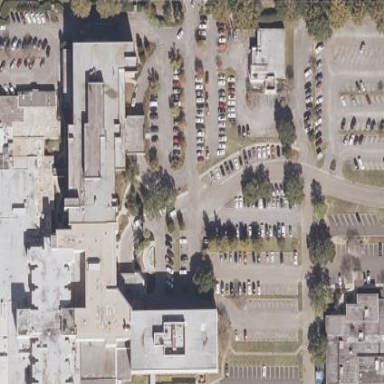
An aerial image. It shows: Hospital providing healthcare services.